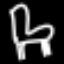
Label: chair